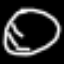
Label: clock